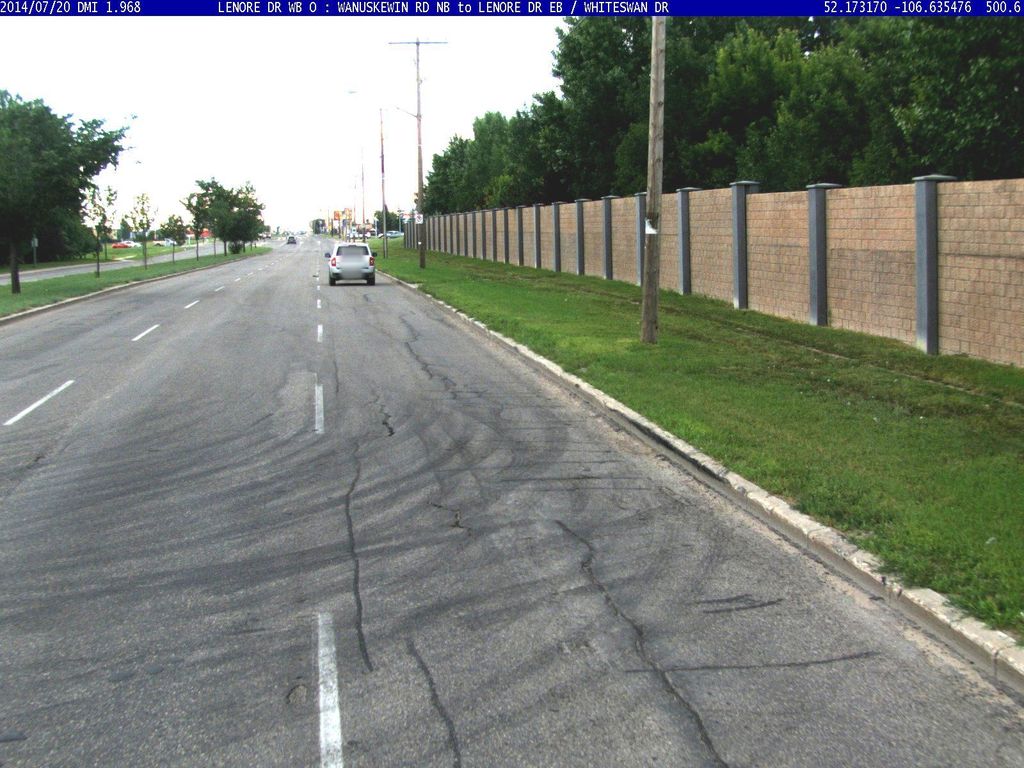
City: saskatoon